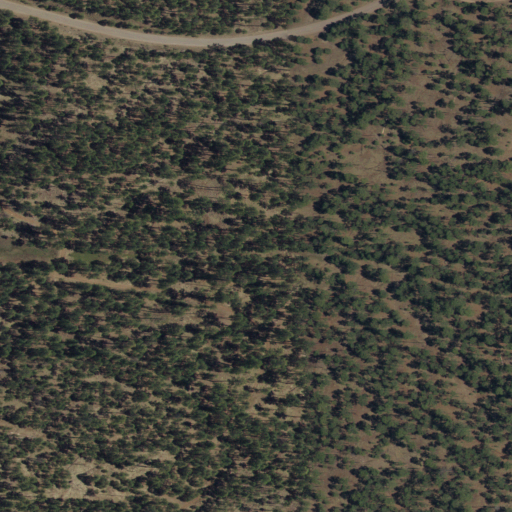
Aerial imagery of plain(s) in New Mexico named Burnt Cabin Cienega containing evergreen forest and open development